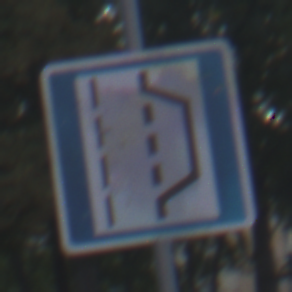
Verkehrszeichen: NothalteUndPannenbucht
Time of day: SunriseSunset
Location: Outdoor (Urban)
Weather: Clear
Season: NotSpecified
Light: Natural